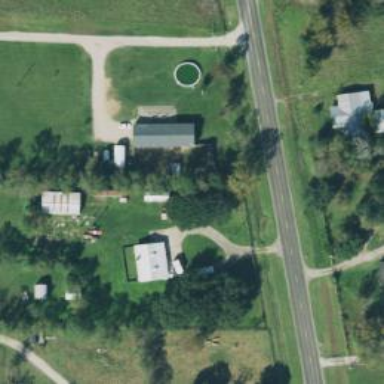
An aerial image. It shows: Driveway leading to service road.